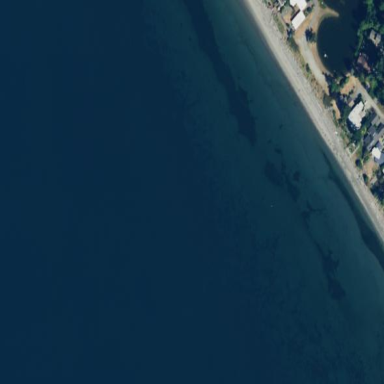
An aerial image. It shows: Scenic beach with natural beauty.